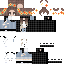
A female human skin with medium skin, wearing brown long hair dressed in a blue hoodie and black jeans, featuring a closed mouth.